Question: I have a disparity image obtained using OpenCV. I am able to display a 640 x 360 grid of points using OpenGL and CUDA, and give to each point a Z value which corresponds to the disparity value. The result:

Now I wish to give to each point in the point cloud a colour value corresponding to the pixel in the left image of the stereo camera which have same size (640 x 380).
This is my CUDA kernel and the calling function where I have both images, the disparity and the left image (gray scale) containing the color information:
'''
__global__ void simple_vbo_kernel(float4 *pos, unsigned int width, unsigned int height, float time,
uchar* disp, int stepDisp)
{
const int x = threadIdx.x + blockIdx.x * blockDim.x;
const int y = threadIdx.y + blockIdx.y * blockDim.y;
if ((x < width) && (y < height))
{
float u = x / (float) width;
float v = y / (float) height;
u = u*2.0f - 1.0f;
v = v*2.0f - 1.0f;
const int depth = y * stepDisp + x;
float w = static_cast<float>(disp[depth]);
w/=10;
pos[y*width+x] = make_float4(u, w, v, 1.0f);
}
}
extern "C"
void launch_kernel(dim3 grid, dim3 block, float4 *pos, unsigned int mesh_width,unsigned int mesh_height,
float time, cv::Mat disp, cv::Mat left)
{
if(!disp.empty() && !left.empty()){
uchar* d_image;
int dsize = disp.rows * disp.step;
cudaMalloc((void**)&d_image, dsize);
cudaMemcpy(d_image, disp.ptr(), dsize, cudaMemcpyHostToDevice);
simple_vbo_kernel<<< grid, block>>>(pos, mesh_width, mesh_height, time, d_image, disp.step);
cudaDeviceSynchronize();
cudaFree(d_image);
}
}
'''
My question is, what is the easiest way to give a texture or colour to the points in the point cloud, in this case using the 'cv::Mat left'? I have seen some other examples from the CUDA samples but I did not find how to do it.
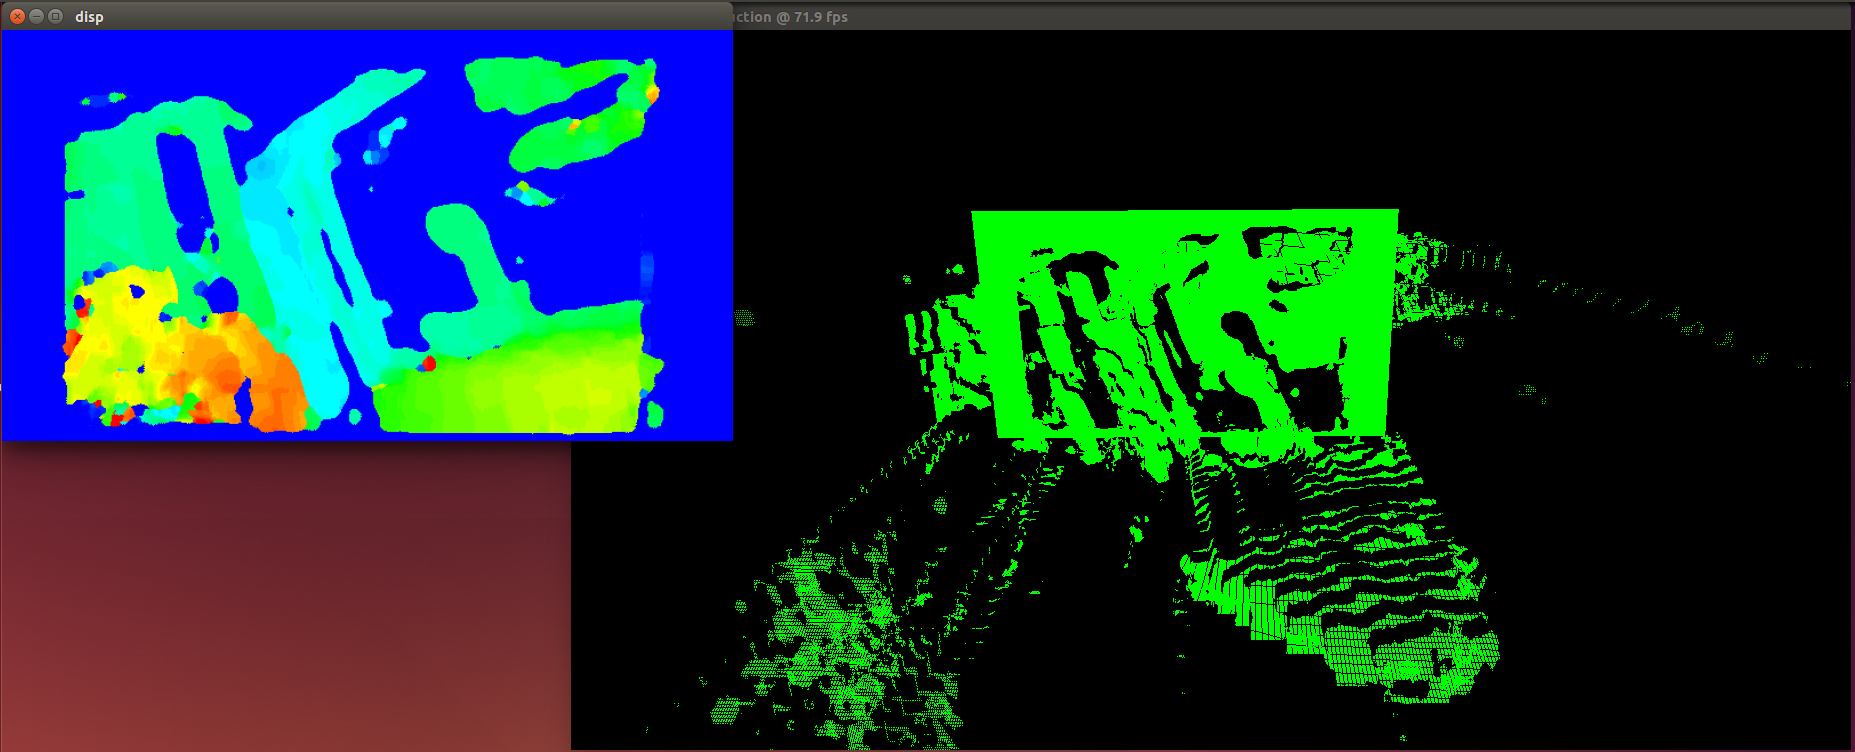
Answer: I found a solution. In the kernel part I have a new uchar4 mapped input for the color, both input pointers must have same size for a correct relation between point and color (float4 *pos and uchar4 *color). Since d_image is a gray scale image (disparity image) and the one to give texture is a color image, this should be taken into account for the way to access to each array. Opencv it is in BGR order and gstreamer in RGB:
'''
__global__ void simple_vbo_kernel(float4 *pos, uchar4 *color, unsigned int width, unsigned int height, uchar* d_image, int stepDisp, uchar* d_color, int stepLeft)
{
const int x = threadIdx.x + blockIdx.x * blockDim.x;
const int y = threadIdx.y + blockIdx.y * blockDim.y;
if ((x < width) && (y < height)){
float u = x / (float) width;
float v = y / (float) height;
u = u*2.0f - 1.0f;
v = v*2.0f - 1.0f;
const int depthi = y * stepDisp + x;
float w = static_cast<float>(d_image[depthi]);
w/=25;
pos[y*width+x] = make_float4(u, w, v, 1.0f);
uchar b = static_cast<uchar>(d_color[y*width*3+x*3 + 0]);
uchar g = static_cast<uchar>(d_color[y*width*3+x*3 + 1]);
uchar r = static_cast<uchar>(d_color[y*width*3+x*3 + 2]);
color[y*width+x] = make_uchar4( r, g, b, 1.0f);
}
}
extern "C"
void launch_kernel(dim3 grid, dim3 block, unsigned int mesh_width, unsigned int mesh_height, float4 *pos, cv::Mat disp, uchar4 *color, cv::Mat left)
{
if(!disp.empty() && !left.empty()){
uchar* d_image;
int dsize = disp.rows * disp.step;
cudaMalloc((void**)&d_image, dsize);
cudaMemcpy(d_image, disp.ptr(), dsize, cudaMemcpyHostToDevice);
uchar* d_color;
int dcolorsize = left.rows * left.step;
cudaMalloc((void**)&d_color, dcolorsize);
cudaMemcpy(d_color, left.ptr(), dcolorsize, cudaMemcpyHostToDevice);
simple_vbo_kernel<<< grid, block>>>(pos, color, mesh_width, mesh_height, d_image, disp.step, d_color, left.step);
cudaDeviceSynchronize();
cudaFree(d_image);
cudaFree(d_color);
}
}
'''
Calling to the kernel:
'''
void runCuda(struct cudaGraphicsResource **vbo_resource, Mat dsp, struct cudaGraphicsResource **vbo_resource_color, Mat lft)
{
float4 *dptr_pos;
checkCudaErrors(cudaGraphicsMapResources(1, vbo_resource, 0));
size_t num_bytes;
checkCudaErrors(cudaGraphicsResourceGetMappedPointer((void **)&dptr_pos, &num_bytes, *vbo_resource));
uchar4 *dptr_color;
checkCudaErrors(cudaGraphicsMapResources(1, vbo_resource_color, 0));
size_t num_bytes_color;
checkCudaErrors(cudaGraphicsResourceGetMappedPointer((void **)&dptr_color, &num_bytes_color, *vbo_resource_color));
dim3 block(8, 8, 1);
dim3 grid(mesh_width / block.x, mesh_height / block.y, 1);
launch_kernel(grid,block, mesh_width, mesh_height, dptr_pos, dsp, dptr_color, lft);
checkCudaErrors(cudaGraphicsUnmapResources(1, vbo_resource, 0));
checkCudaErrors(cudaGraphicsUnmapResources(1, vbo_resource_color, 0));
}
'''
Also important in the initialization of the OpenGl add this:
'''
glEnable( GL_TEXTURE_2D );
'''
and also enable depth test. I had Disabled before and I have strange image overlapings:
'''
glEnable(GL_DEPTH_TEST);
'''
And the part where the image must be shown or updated, in my case I have it in my 'glutDisplayFunc(display)' function:
'''
glBindBuffer(GL_ARRAY_BUFFER, pos_vbo);
glVertexPointer(4, GL_FLOAT, 0, 0);
glEnableClientState(GL_VERTEX_ARRAY);
glBindBuffer(GL_ARRAY_BUFFER, color_vbo);
glColorPointer(4, GL_UNSIGNED_BYTE, 0, 0);
glEnableClientState(GL_COLOR_ARRAY);
glPointSize(3.0);
glDrawArrays(GL_POINTS, 0, mesh_width * mesh_height);
glDisableClientState(GL_VERTEX_ARRAY);
glDisableClientState(GL_COLOR_ARRAY);
glBindBuffer(GL_ARRAY_BUFFER, 0);
glutSwapBuffers();
glFlush();
glDeleteTextures(1, &color_vbo);
'''
My image is a grayscale image because I am still trying to capture my rtsp stream with gstreamer 0.10 in color
<URL>
I have opened a new post trying to solve the color issue:
<URL>